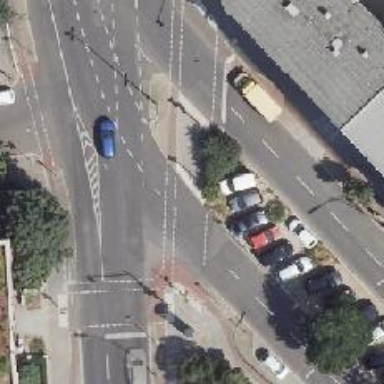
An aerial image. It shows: Footway located on traffic island.